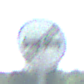
Verkehrszeichen: EndeUeberholverbot
Umgebung: Outdoor, Special
Tageszeit: MorningAfternoon
Wetter: Clear
Licht: Natural
Jahreszeit: NotSpecified
Kontrast: HighContrast